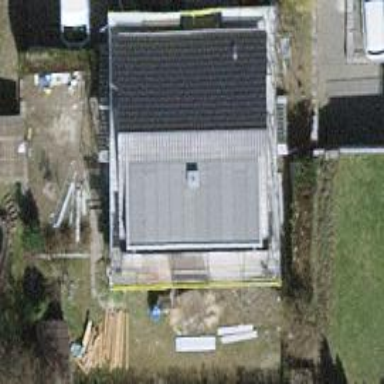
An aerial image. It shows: Detached building.